Field crop: maize
Growth stage: 1
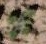
Species: chenopodium